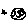
Label: moon